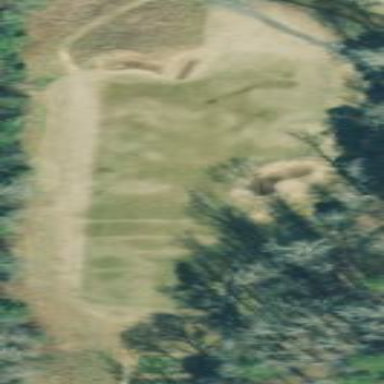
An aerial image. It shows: Area of rough grass used for golf.